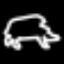
Label: frog